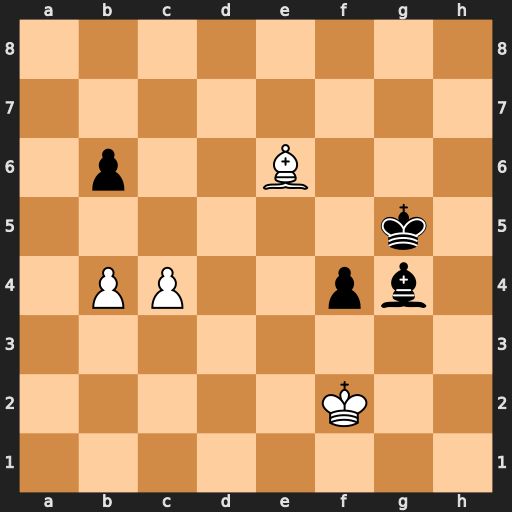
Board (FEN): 8/8/1p2B3/6k1/1PP2pb1/8/5K2/8
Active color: w
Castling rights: -
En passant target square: -
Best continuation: Bxg4 Kxg4 b5 Kf5 c5 Ke5 c6